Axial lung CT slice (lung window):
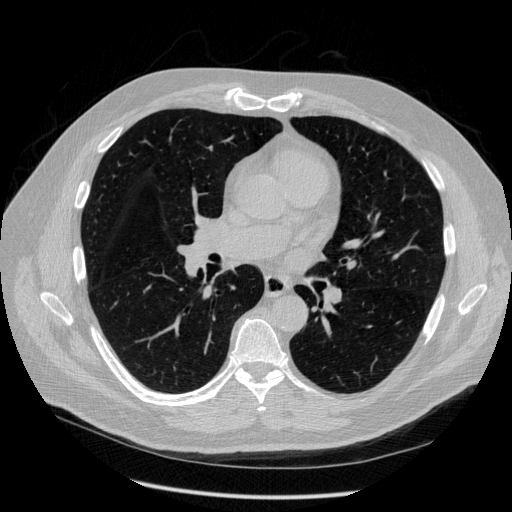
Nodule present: no